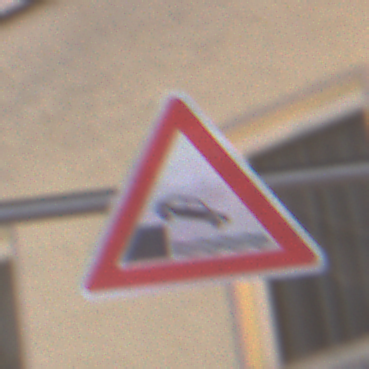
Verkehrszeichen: Ufer
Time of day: Night
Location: Outdoor (Urban)
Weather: Overcast
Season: Winter
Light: Artificial